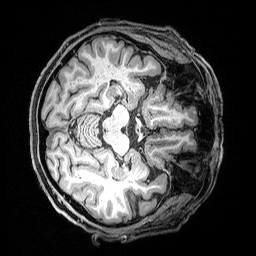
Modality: T1w
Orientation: axial
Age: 71
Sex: male
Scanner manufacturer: siemens
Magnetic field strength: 3 T
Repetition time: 2.5 s
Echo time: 0.00369 s